Field crop: tomato
Growth stage: 1
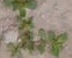
Species: portulaca